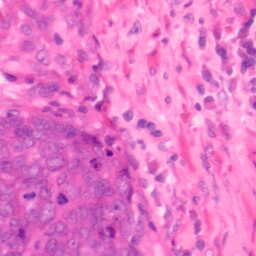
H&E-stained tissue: Colon